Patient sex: M
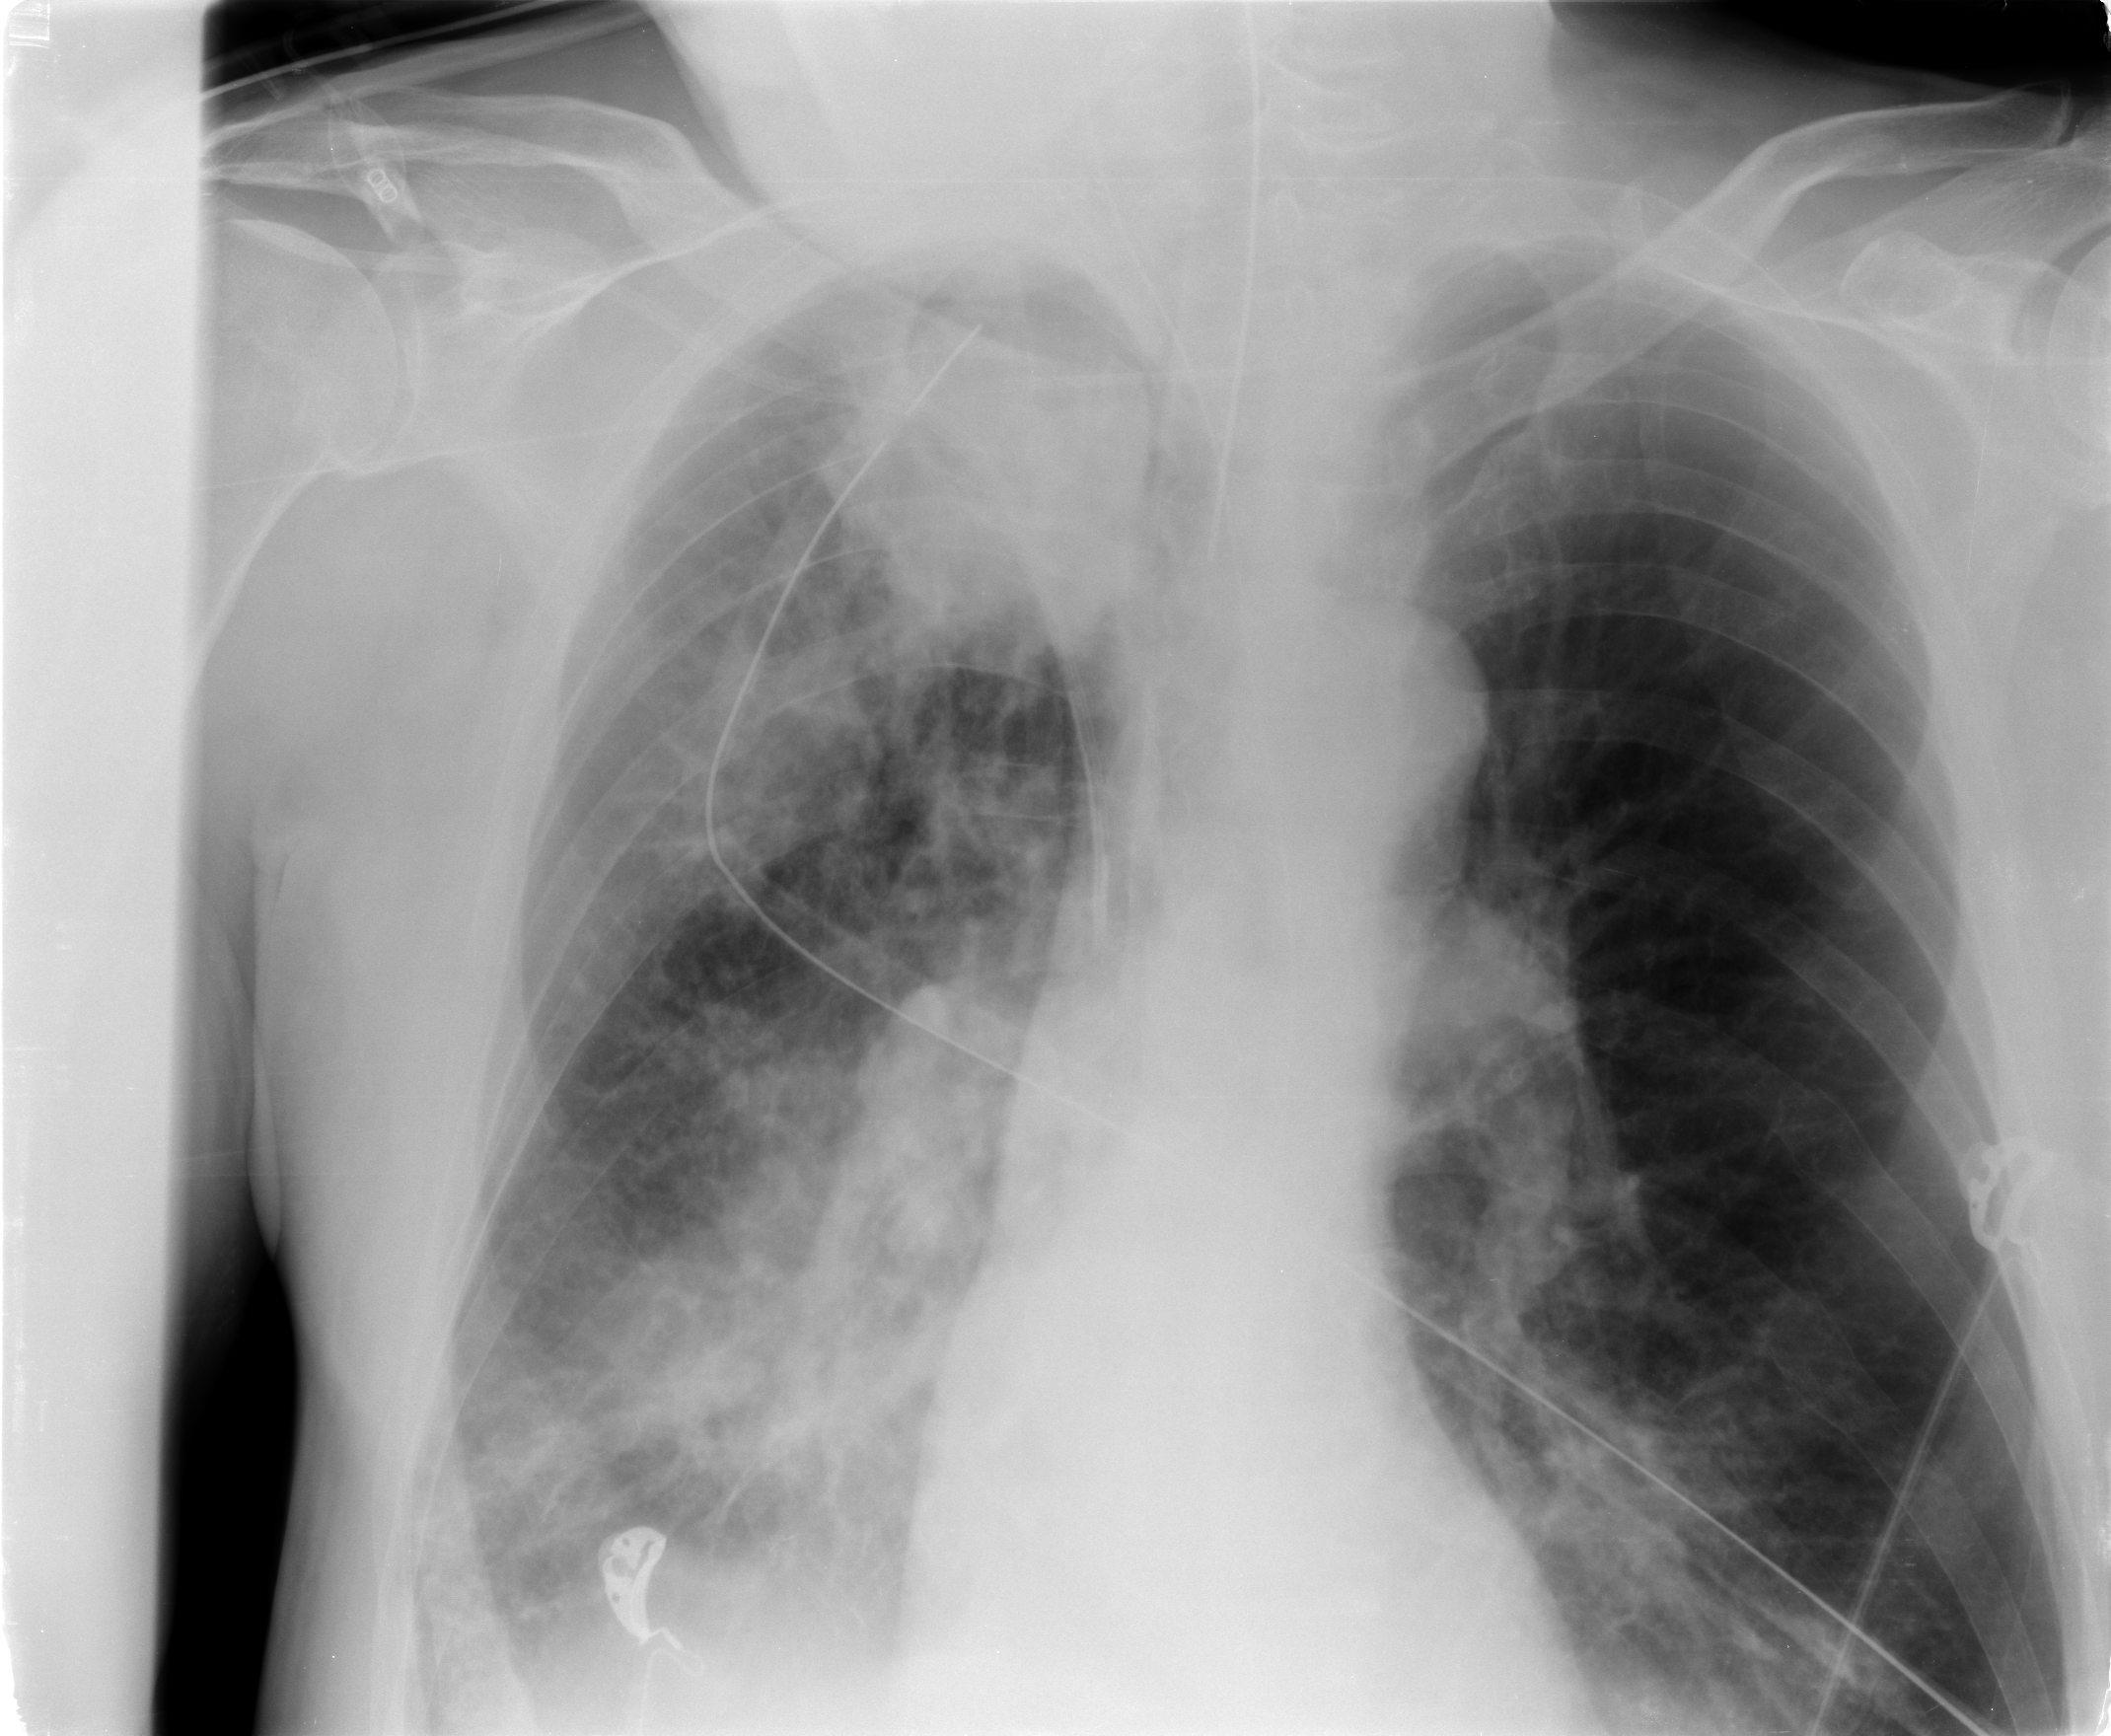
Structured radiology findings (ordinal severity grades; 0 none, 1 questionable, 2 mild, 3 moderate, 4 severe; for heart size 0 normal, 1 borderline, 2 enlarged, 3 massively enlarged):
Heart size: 0
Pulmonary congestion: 2
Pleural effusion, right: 2
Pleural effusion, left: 0
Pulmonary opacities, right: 2
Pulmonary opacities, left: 0
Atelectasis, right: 2
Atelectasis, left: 0